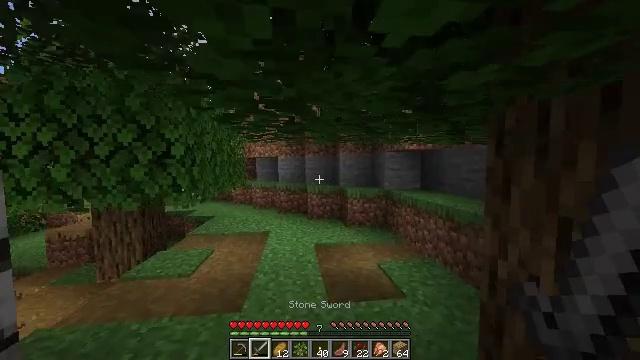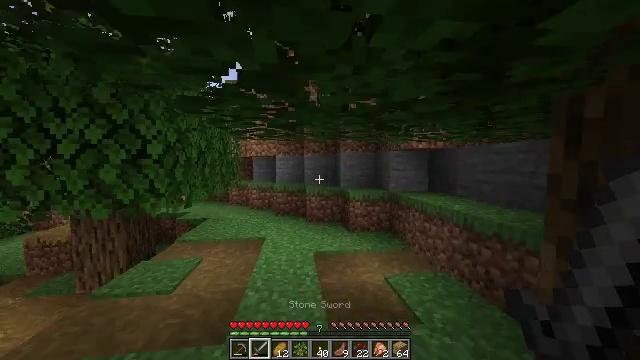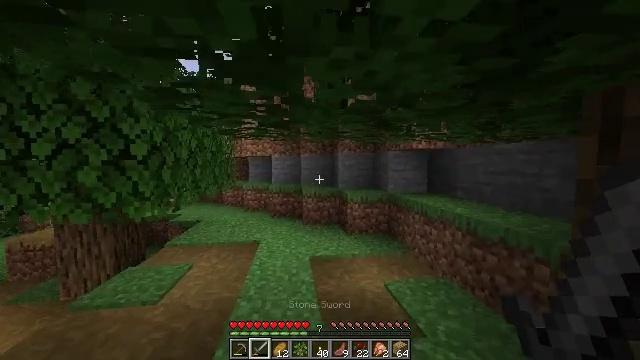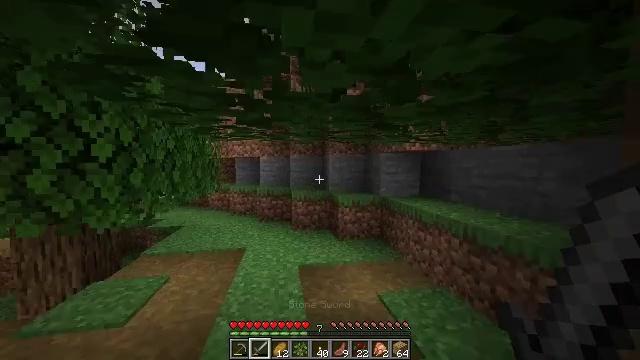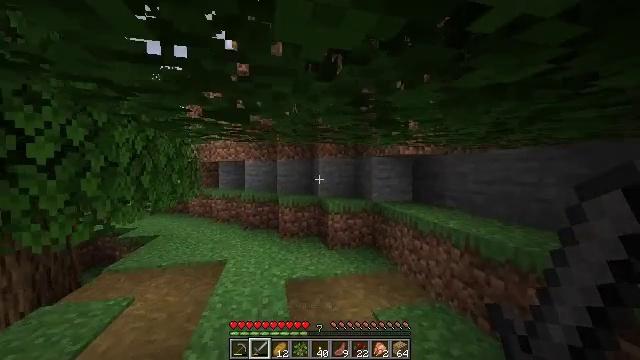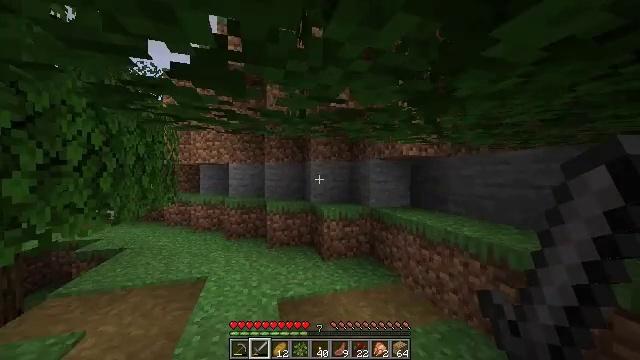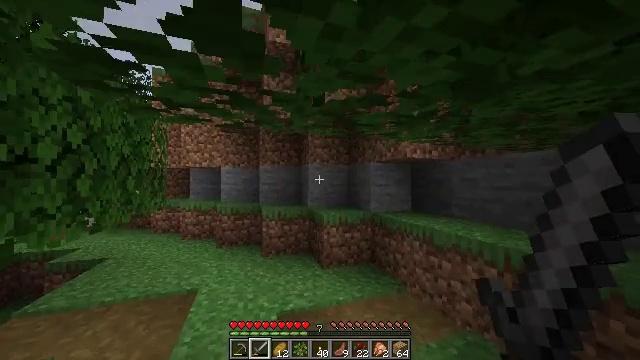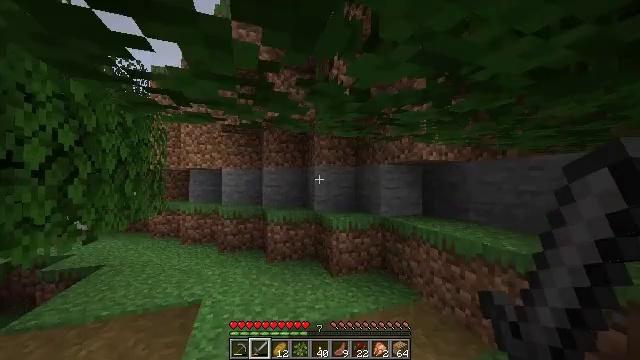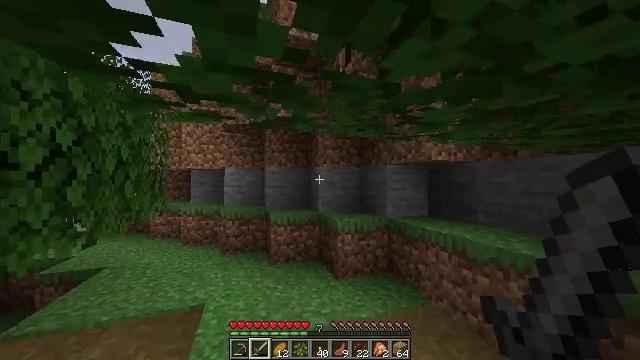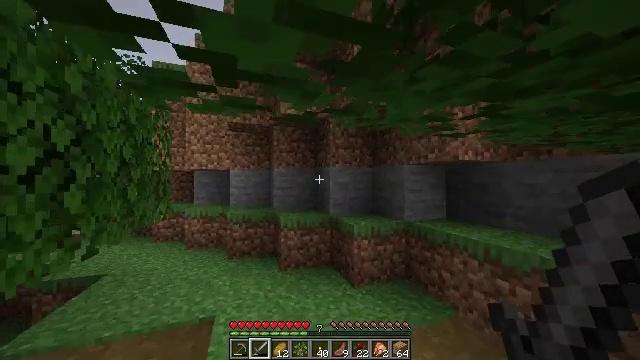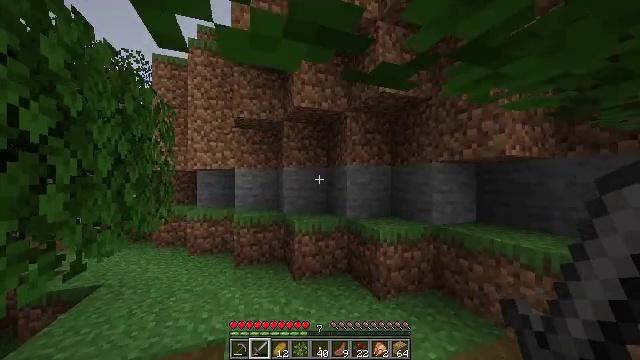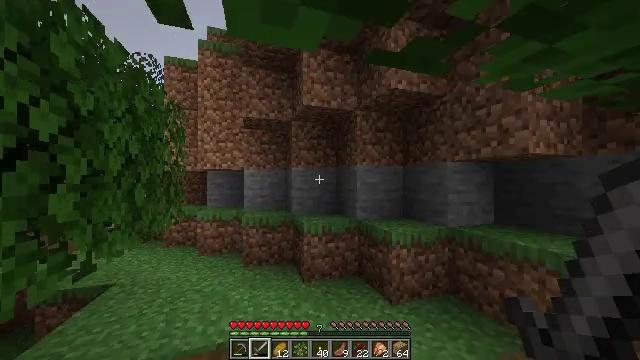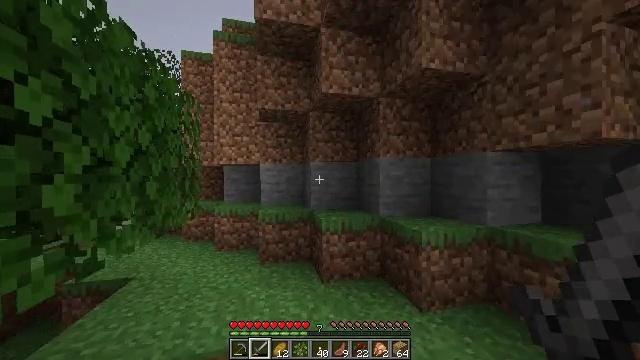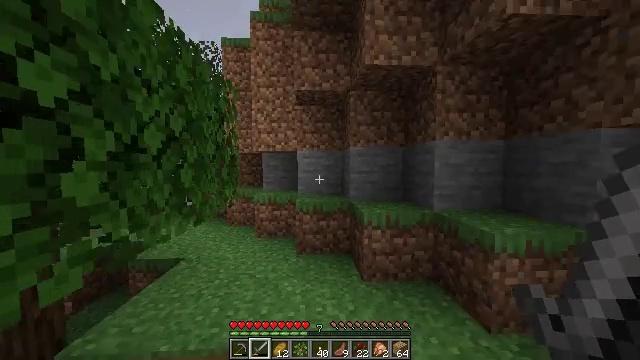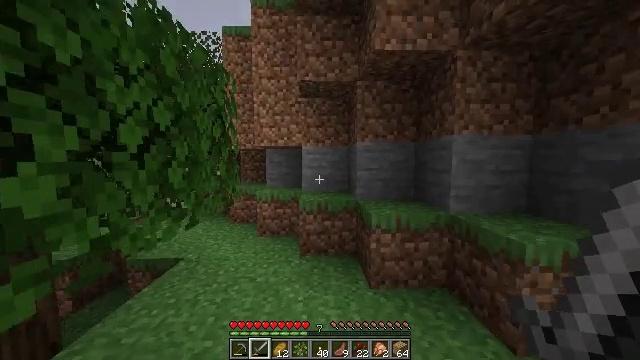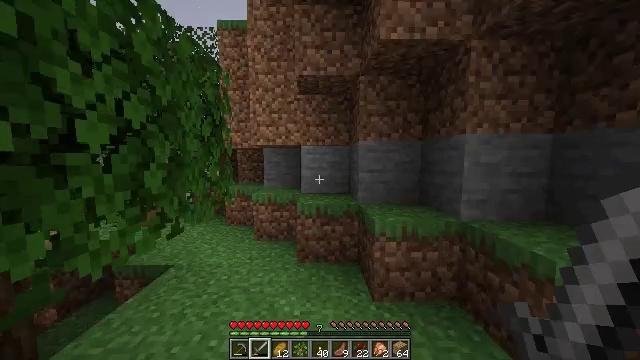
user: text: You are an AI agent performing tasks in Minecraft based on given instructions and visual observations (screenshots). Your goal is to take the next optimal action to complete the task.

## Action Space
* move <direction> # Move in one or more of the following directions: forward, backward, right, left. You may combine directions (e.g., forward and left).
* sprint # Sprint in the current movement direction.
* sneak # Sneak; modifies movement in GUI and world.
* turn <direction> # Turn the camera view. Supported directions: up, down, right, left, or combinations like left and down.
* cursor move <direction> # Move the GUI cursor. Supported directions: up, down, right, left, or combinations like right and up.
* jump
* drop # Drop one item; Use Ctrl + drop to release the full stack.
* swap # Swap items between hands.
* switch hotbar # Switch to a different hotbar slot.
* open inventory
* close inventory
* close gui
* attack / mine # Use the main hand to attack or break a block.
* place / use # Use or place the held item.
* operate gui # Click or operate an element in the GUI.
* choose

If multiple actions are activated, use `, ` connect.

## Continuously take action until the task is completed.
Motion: motion action
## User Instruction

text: Trim the tree by mining oak leaves.
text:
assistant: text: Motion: move forward, sprint
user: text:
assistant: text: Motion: move forward, sprint
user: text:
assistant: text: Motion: move forward, sprint, turn right
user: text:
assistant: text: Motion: move forward and move left, sprint, turn right and up
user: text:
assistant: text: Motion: move forward and move left, sprint, turn right and up
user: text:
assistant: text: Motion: move forward and move left, sprint, turn right and up
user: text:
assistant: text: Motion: move forward and move left, sprint
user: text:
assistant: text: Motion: move forward and move left, sprint
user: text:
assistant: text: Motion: move forward and move left, sprint
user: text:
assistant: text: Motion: move forward, sprint
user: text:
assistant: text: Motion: move forward, sprint, turn left
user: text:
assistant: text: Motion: move forward, sprint, turn left and down
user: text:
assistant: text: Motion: move forward, sprint, turn left and down
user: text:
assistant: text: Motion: move forward, sprint, turn left and down
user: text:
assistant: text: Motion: move forward, sprint
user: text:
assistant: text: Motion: move forward, sprint
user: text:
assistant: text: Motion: move forward, sprint
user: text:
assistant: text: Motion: move forward, sprint, turn left
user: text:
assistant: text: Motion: move forward and move right, sprint, turn left
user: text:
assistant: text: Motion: move forward and move right, sprint, turn left
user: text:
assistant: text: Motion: move forward and move right, sprint, turn left
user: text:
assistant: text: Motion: move forward, sprint, turn left
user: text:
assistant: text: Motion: move forward, sprint, turn left
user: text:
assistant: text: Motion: move forward, sprint, turn left
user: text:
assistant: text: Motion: move forward, sprint, turn left
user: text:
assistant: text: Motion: move forward, sprint
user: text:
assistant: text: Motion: move forward, sprint
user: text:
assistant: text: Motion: move forward, sprint
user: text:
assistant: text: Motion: move forward, sprint
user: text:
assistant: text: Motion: move forward, sprint